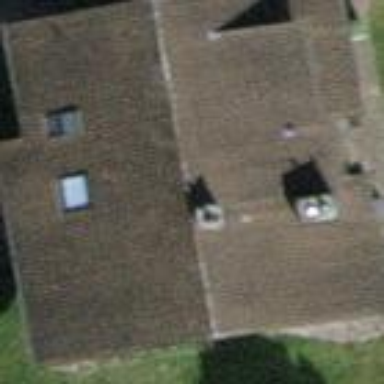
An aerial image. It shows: Building with tiled roof.